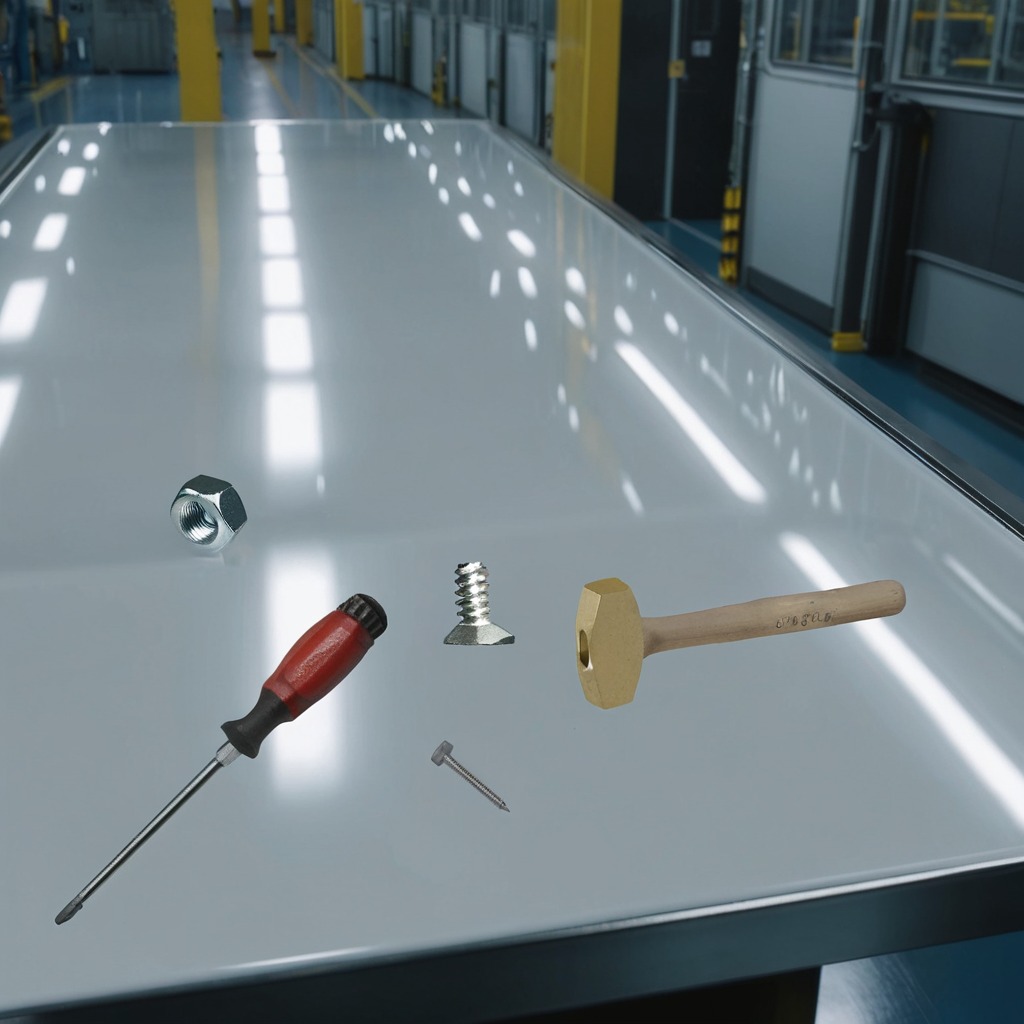
A metal machine screw, a hammer, an iron nail, a screwdriver, and a metal nut are lying on the high-gloss table.